Скамейку, имеющую массу $m$ и длину $L$, перемещают горизонтальной силой $F$ (неизвестной и не обязательно постоянной величины) с постоянной скоростью по гладкой горизонтальной поверхности через шероховатую область шириной $S (S > L)$. Сила $F$ приложена на уровне центра тяжести на высоте $h$ над поверхностью (см. рисунок).  Коэффициент трения между опорами скамейки и шероховатой областью $\mu$.
Полагая, что опоры не отрываются от горизонтальной поверхности, определите работу силы $F$ при перемещении скамейки через шероховатую область.
При каком соотношении параметров $L$, $\mu$ и $h$ возможно такое движение? Скамейку считайте однородной, а её опоры лёгкими.
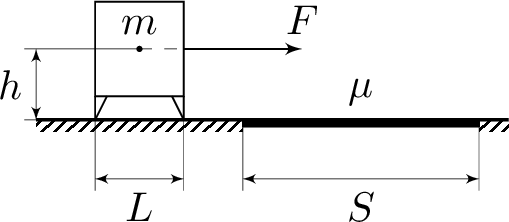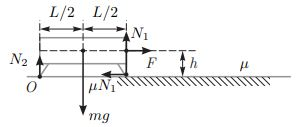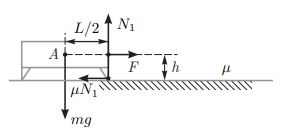
Полагая, что опоры не отрываются от горизонтальной поверхности, определите работу силы $F$ при перемещении скамейки через шероховатую область.
Решение: Найдём силу необходимую для поддержания равномерного движения скамейки с заехавшей на шероховатую область передней опорой. Для этого запишем правило моментов относительно точки $O$ из сопутствующей ИСО, в которой скамейка покоится: $\mu N_{1}h+mg\frac{L}{2}=N_{1}L$, здесь учтено, что $F_{1}=\mu N_{1}$. Откуда $F_{1}=\frac{\mu mgL}{2(L-\mu h)}$. В случае, когда на шероховатую область заехали обе опоры, необходимо прикладывать силу $F_{2}=\mu mg$. При движении по шероховатой поверхности только задней опоры, по аналогии с первым случаем, определяется сила $F_{3}=\frac{\mu mgL}{2(L+\mu h)}$. Полную работу по перемещению скамейки можно представить в виде суммы работ на трёх участках: $$ A=f_{1}L+F_{2}(S-L)+F_{3}L=\mu mg \left[ \frac{L^{3}}{L^{2}-\mu^{2} h^{2}}+S-L\right] = \mu mg \left[ \frac{\mu^{2} h^{2}L}{L^{2}-\mu^{2} h^{2}}+S\right]. $$
Ответ: $$ A= \mu mg \left[ \frac{\mu^{2} h^{2}L}{L^{2}-\mu^{2} h^{2}}+S\right]. $$

При каком соотношении параметров $L$, $\mu$ и $h$ возможно такое движение?
Решение: Важно учесть ОДЗ для полученного ответа. На первый взгляд необходимо выполнение условия $L > \mu h$, но это не так. Существует более жёсткое и неявное ограничение. Наш ответ был получен в предположении сохранения контакта с поверхностью обеими опорами. Найдём, при каком соотношении величин начнётся опрокидывание скамейки, относительно передней ножки. На грани опрокидывания силы $N_{2}$ исчезнет, а $N_{1}$ станет равна $mg$. Тогда из правила моментов относительно точки $A$ получим: $\mu h N_{1}=\frac{L}{2}N_{1}$, то есть сохранение контакта возможно лишь при $L > 2\mu h$.
Ответ: Сохранение контакта возможно лишь при $L > 2\mu h$.
Темы:
T, Механика, Динамика, Всероссийские, Сухое трение, Трение